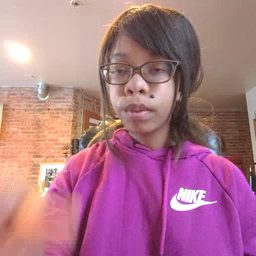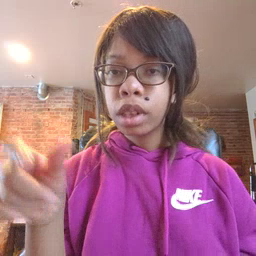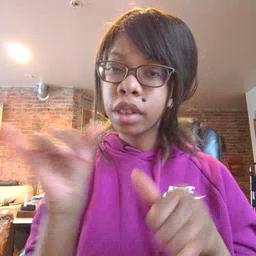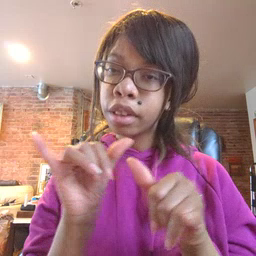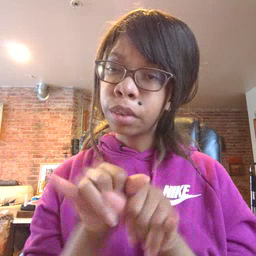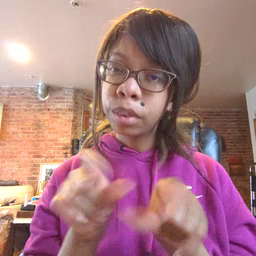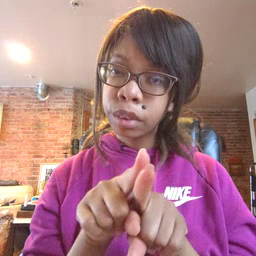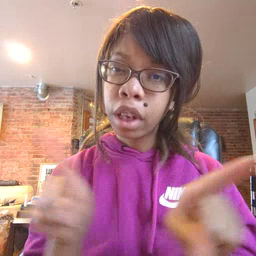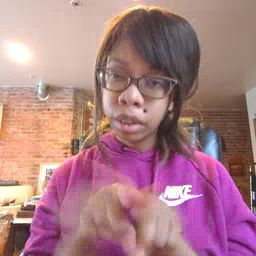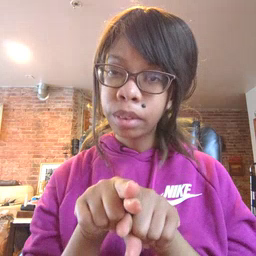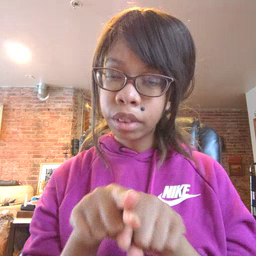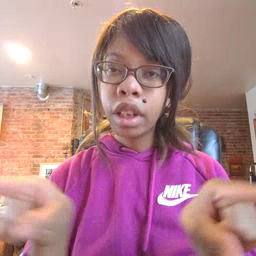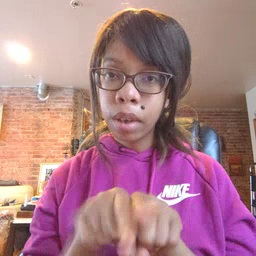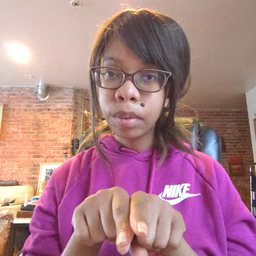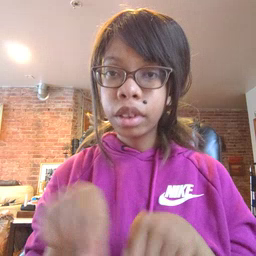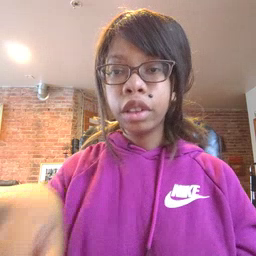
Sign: garbage